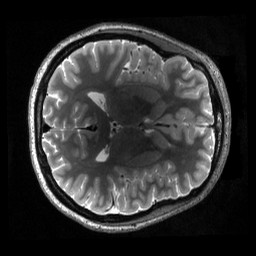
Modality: T2w
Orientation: axial
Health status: healthy
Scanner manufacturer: siemens
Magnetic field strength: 3 T
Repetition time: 3.2 s
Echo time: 0.563 s